Question: I'm taking my first steps in and I'm getting a bit disappointed with the lack of customization it provides...
As an example, I have a simple form and I'd like to customize the layout of the form components.
This is my code:
'''
<form id="loginForm" action="#" method="post">
<input id="rememberMe" name="rememberMe" type="checkbox"/>
<label for="rememberMe">Remember me in this computer</label>
<a id="info" href="#" data-role="button" data-icon="info" data-iconpos="notext">Info</a>
<input id="submit" type="submit" value="log in" data-inline="true"/>
</form>
'''
See the <URL>.
Concretely I'd like:
- 'rememberMe''info'- - 'submit'
Please provide an example of how such things can be achieved...
: I'd like something like this:

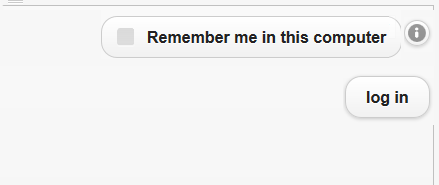
Answer: Customization you require will not come from jQM but from custom css.
Usually this could be easily done with jQuery Mobile grids but they are not that flexible. So you need a custom solution.
A div around every element is needed because jQM recreates every element with new style and unless we have a parent div everything will go to hell.
Working example: <URL>
'''
<form id="loginForm" action="..." method="post">
<div class="row">
<div class="inline-mid">
<a id="info" href="..." data-role="button" data-icon="info" data-iconpos="notext" class="middle-button">Info</a>
</div>
<div class="inline-left">
<input id="rememberMe" name="rememberMe" type="checkbox"/>
<label for="rememberMe">Remember me in this computer</label>
</div>
</div>
<div class="row">
<div class="inline-left">
<input id="submit" type="submit" value="log in" data-inline="true"/>
</div>
</div>
</form>
'''
'''
.row {
min-width: 400px;
width: 400px;
}
.inline-left, .inline-mid , .row {
position: relative;
float: right;
}
.inline-mid {
margin-left: 10px;
padding-top: 5px;
}
'''